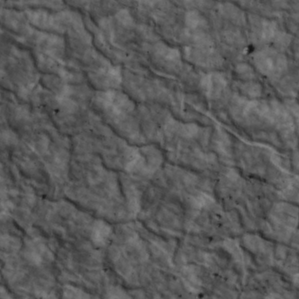
Label: non_frost